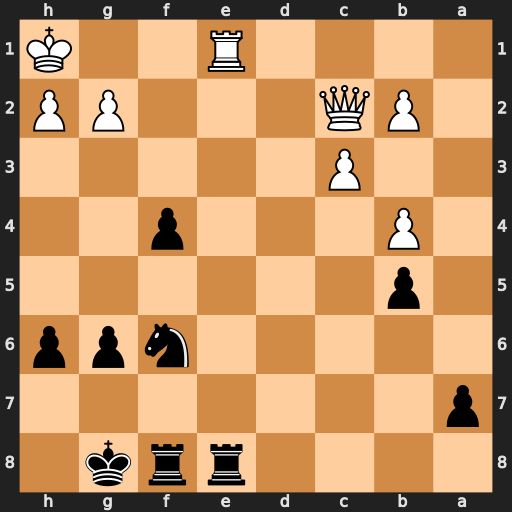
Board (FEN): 4rrk1/p7/5npp/1p6/1P3p2/2P5/1PQ3PP/4R2K
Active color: b
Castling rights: -
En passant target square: -
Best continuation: Rxe1#